Question: I have installed the IBM Mobile First Platform server 7.0 on Windows 2012R2.
I am using tomcat 7 as application server and Oracle 11g as DB.
I am able to deploy .wlapp files on the console but when I deploy any adapter on console it stuck saying "Deploying adapter-name.adapter..." but nothing happens.
screenshot:

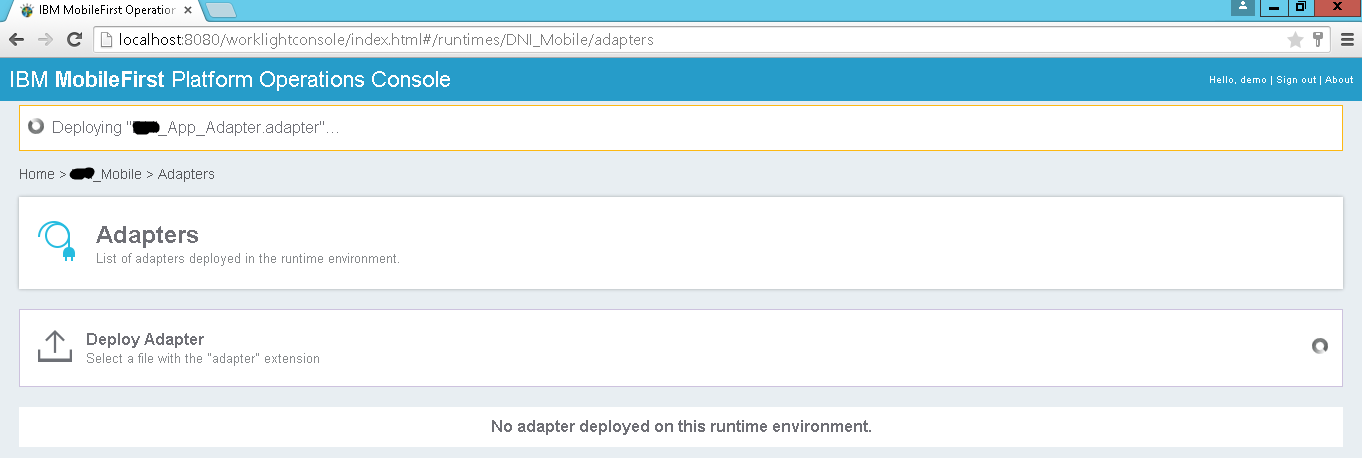
Answer: From the Tomcat FAQ on <URL>:
> A webapp that uses lots of libraries with many dependencies, or a
server maintaining lots of webapps could exhauste the JVM PermGen
space. This space is where the VM stores the classes and methods data.
In those cases, the fix is to increase this size. The Sun VM has the
flag -XX:MaxPermSize that allows to set its size (the default value is
64M)
- - '-XX:MaxPermSize=128m'- <URL>-